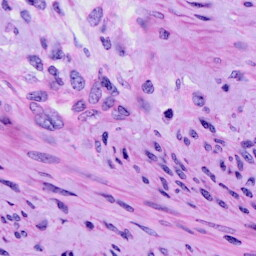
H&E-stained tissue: Cervix